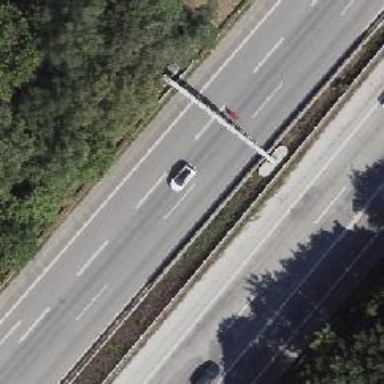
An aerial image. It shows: Motorway.